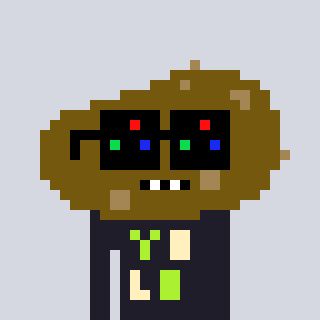
a pixel art character with square black sunglasses, a potato-shaped head and a grayscale-colored body on a cool background